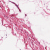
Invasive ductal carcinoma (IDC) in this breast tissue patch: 0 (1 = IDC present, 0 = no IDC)